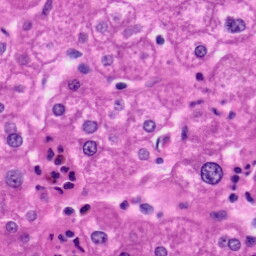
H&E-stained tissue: Liver